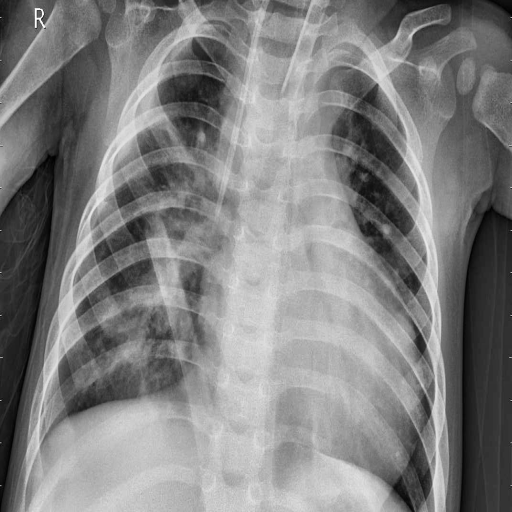
Finding: PNEUMONIA